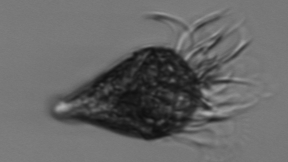
Label: Strombidium_wulffi